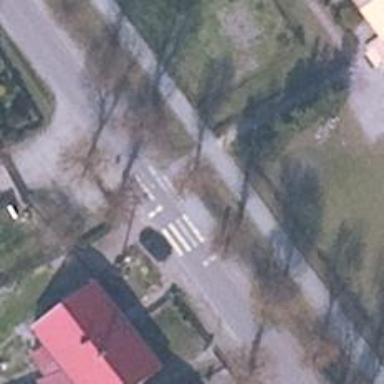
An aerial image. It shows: Uncontrolled crossing on the road.